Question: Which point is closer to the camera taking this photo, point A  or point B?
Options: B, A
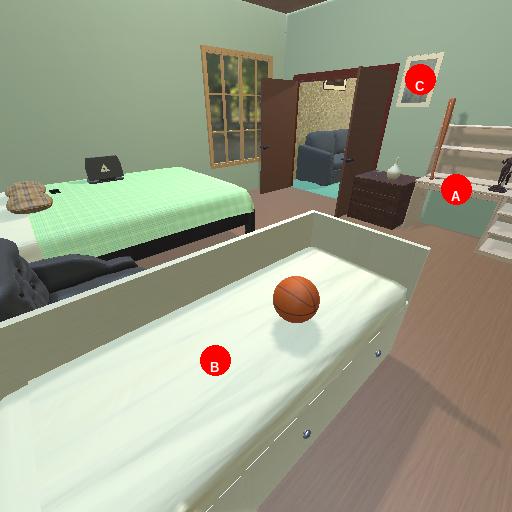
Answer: B